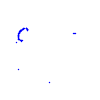
Particle: proton